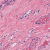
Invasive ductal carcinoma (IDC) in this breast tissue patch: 1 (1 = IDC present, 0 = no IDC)